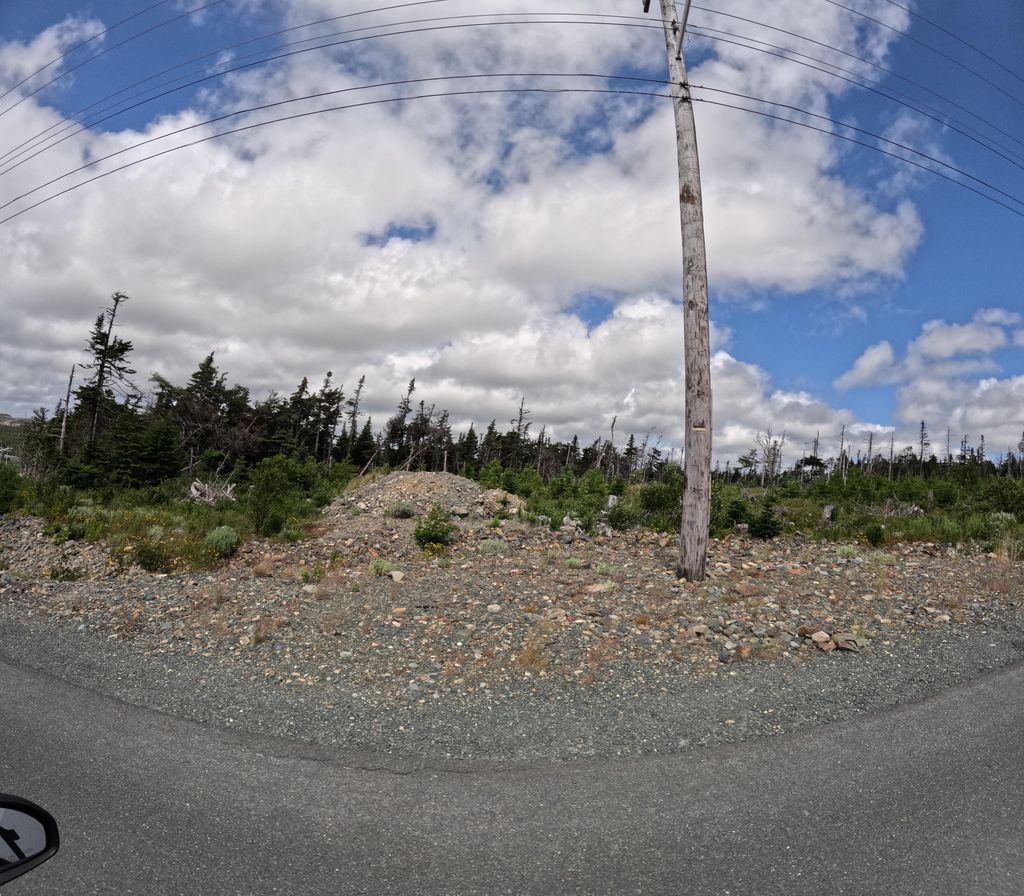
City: st_johns